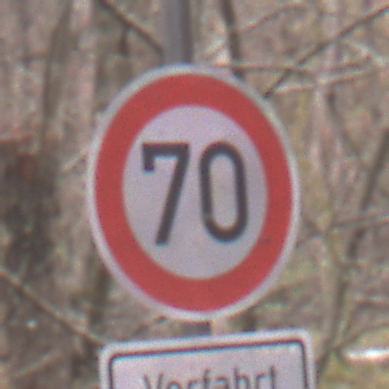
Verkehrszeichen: Geschwindigkeit70
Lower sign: HinweisGeaenderteVorfahrtVerkehrsfuehrungVerkehrsregelung1
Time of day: Midday
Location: Outdoor (Nature)
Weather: Overcast
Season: Autumn
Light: Natural